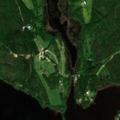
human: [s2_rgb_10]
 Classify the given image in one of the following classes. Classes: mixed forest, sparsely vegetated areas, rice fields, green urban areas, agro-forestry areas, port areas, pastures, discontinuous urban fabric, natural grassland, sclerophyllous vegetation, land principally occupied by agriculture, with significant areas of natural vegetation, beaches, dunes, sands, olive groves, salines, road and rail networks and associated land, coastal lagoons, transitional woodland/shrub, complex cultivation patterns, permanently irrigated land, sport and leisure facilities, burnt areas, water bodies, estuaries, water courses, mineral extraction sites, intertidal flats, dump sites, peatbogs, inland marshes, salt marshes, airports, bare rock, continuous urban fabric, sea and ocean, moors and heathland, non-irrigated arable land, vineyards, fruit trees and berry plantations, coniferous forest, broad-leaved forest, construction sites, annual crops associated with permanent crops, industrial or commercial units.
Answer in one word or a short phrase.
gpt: land principally occupied by agriculture, with significant areas of natural vegetation, mixed forest, inland marshes, water bodies